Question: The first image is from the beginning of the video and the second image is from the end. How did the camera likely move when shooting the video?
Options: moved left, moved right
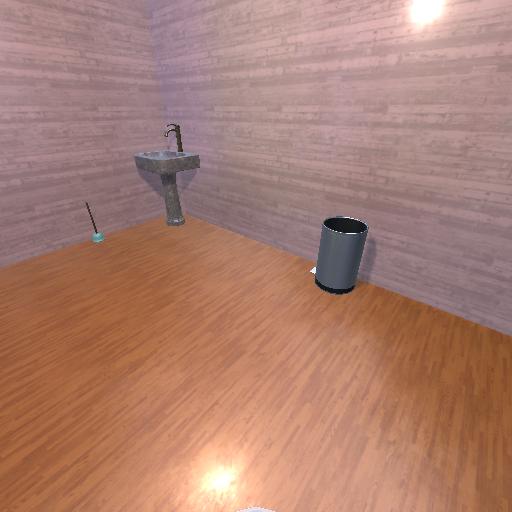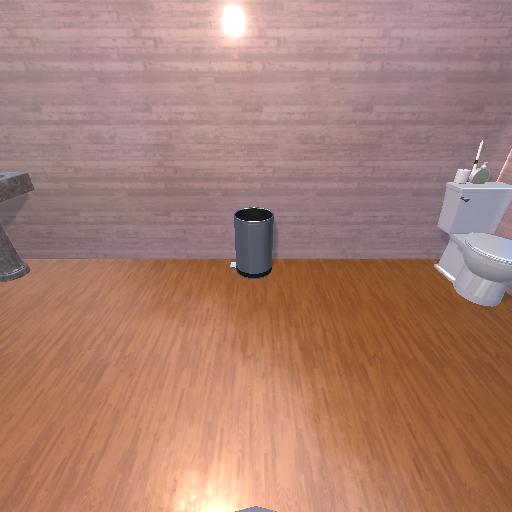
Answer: moved left